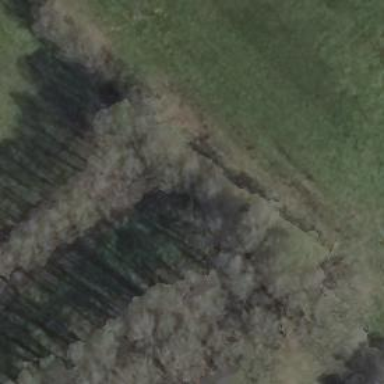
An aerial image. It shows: Row of deciduous broadleaved trees.